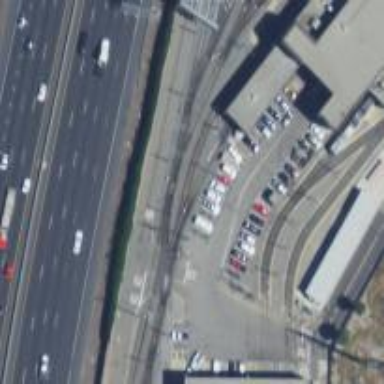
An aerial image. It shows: Light rail service yard with electrified contact lines.